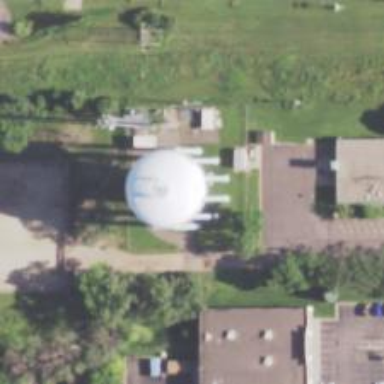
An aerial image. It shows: Water tower that is man-made.